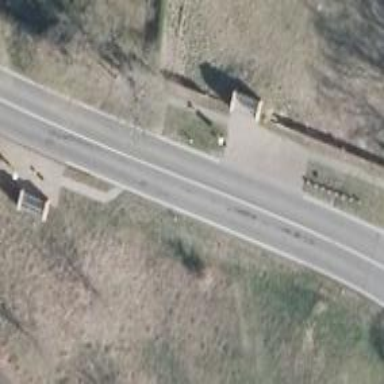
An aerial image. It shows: Primary highway.